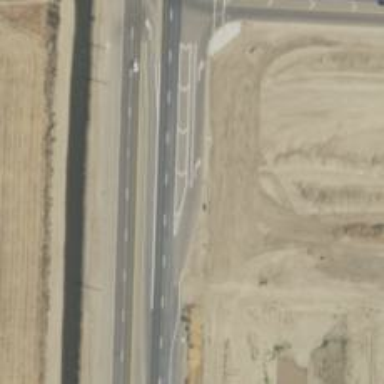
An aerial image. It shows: Primary link highway with asphalt surface.